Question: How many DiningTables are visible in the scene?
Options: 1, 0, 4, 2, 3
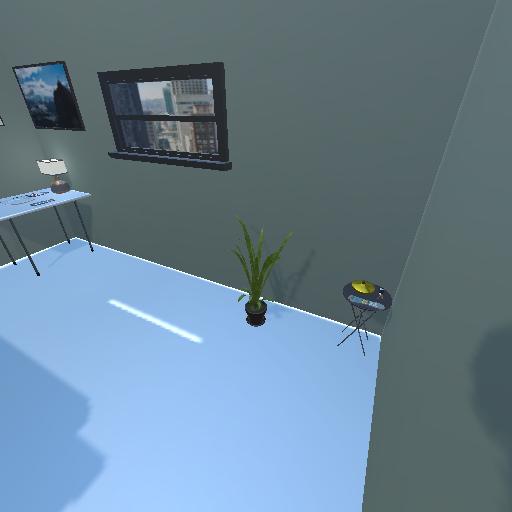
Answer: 1